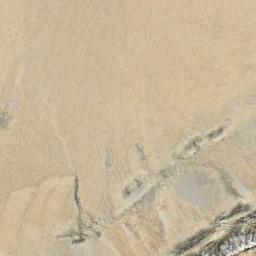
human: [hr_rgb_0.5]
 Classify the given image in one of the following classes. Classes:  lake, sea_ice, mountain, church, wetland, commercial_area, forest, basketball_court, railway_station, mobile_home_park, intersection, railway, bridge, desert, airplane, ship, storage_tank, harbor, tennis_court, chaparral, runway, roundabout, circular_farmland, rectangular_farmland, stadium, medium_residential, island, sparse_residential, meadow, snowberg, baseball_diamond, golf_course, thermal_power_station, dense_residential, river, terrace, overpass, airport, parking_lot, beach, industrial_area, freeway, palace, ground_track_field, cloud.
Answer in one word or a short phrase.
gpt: desert